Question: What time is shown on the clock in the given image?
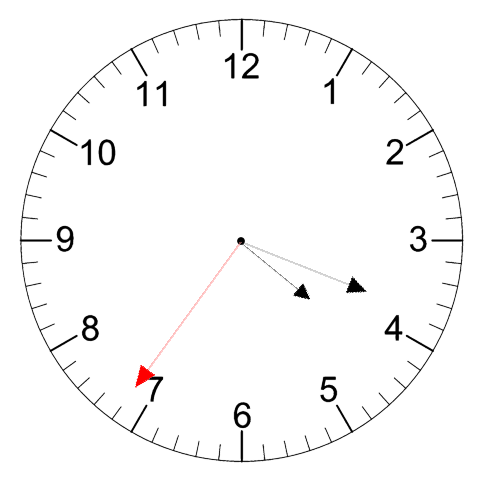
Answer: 04:18:36